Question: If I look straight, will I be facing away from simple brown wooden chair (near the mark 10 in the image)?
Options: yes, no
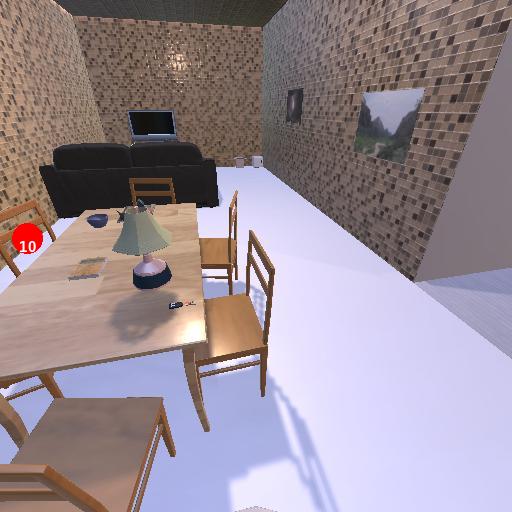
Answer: yes